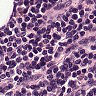
Metastatic tissue present: no